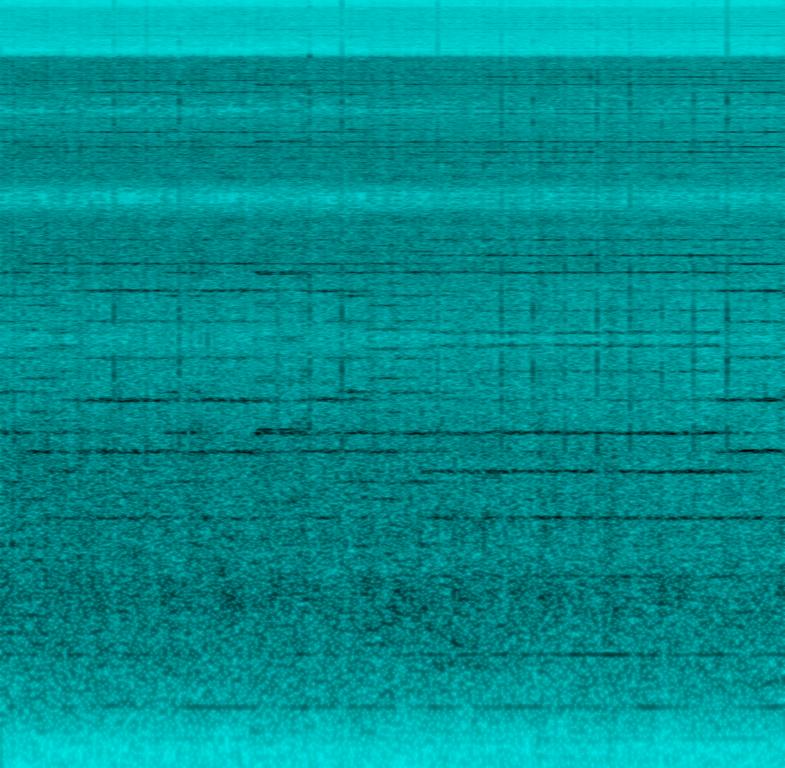
The song is an instrumental. The bagpipes play together in unison and march to the sounds of crowds cheering and other ambient sounds. The song is patriotic like a victory march. The song has very bad audio quality.